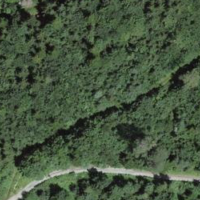
EUNIS habitat code: 44
Species observed at this site:
Teucrium scorodonia